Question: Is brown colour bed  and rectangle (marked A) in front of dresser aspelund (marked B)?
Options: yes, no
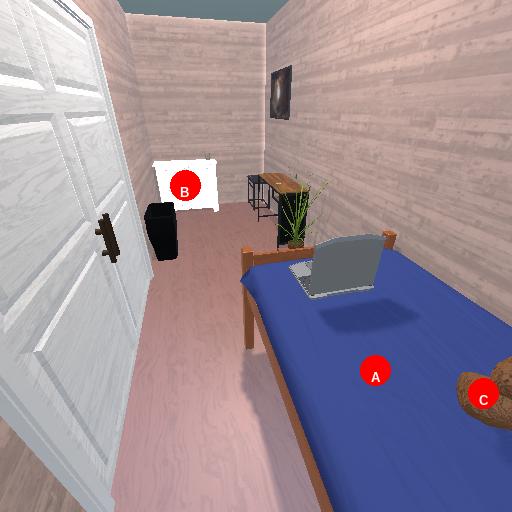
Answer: yes